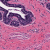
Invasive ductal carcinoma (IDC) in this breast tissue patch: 0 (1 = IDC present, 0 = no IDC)